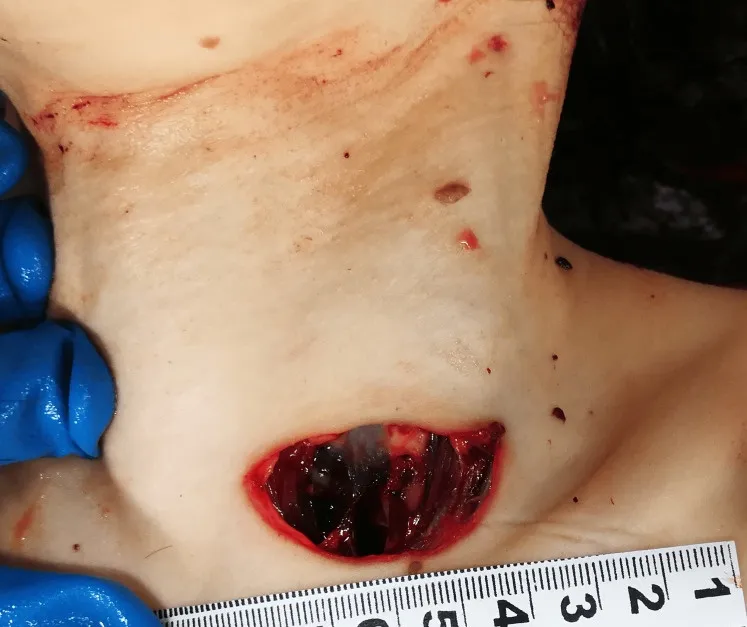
Injury (gapping wound) to the anterior aspect of the neck.
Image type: medical_photograph (other_medical_photograph)